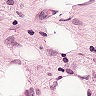
Metastatic tissue present: yes